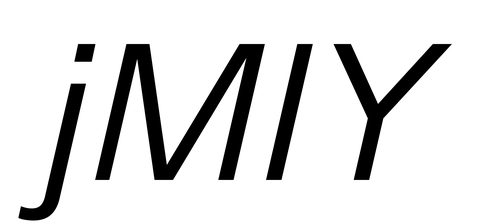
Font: InstrumentSans-Italic_Italic